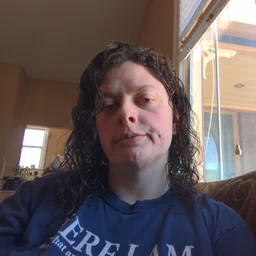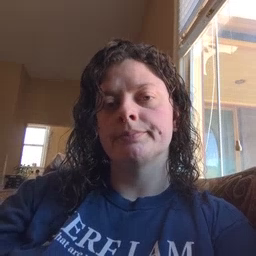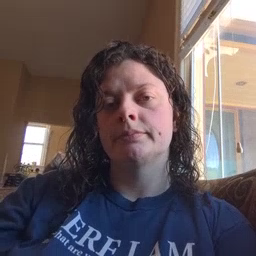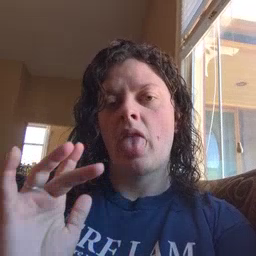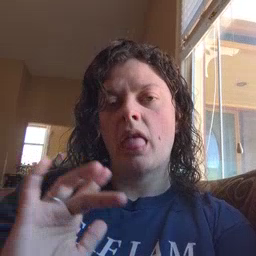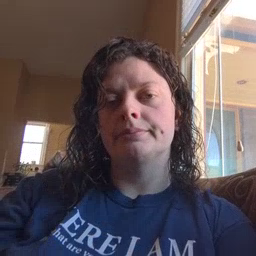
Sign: yucky